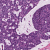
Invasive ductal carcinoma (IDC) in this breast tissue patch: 1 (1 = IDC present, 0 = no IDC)